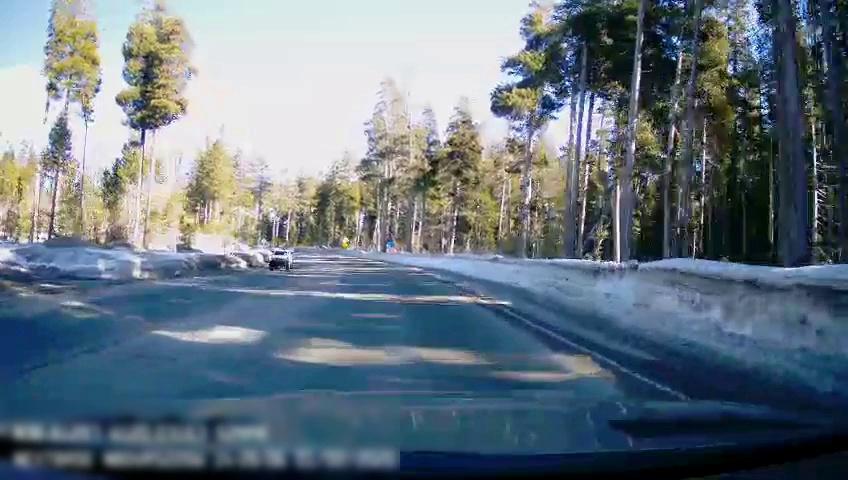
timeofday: Day
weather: Snowy
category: Drivable Space
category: Vehicles | Truck
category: Traffic | Signs